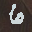
Label: 6